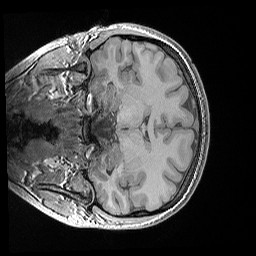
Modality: T1w
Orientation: coronal
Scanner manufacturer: siemens
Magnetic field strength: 3 T
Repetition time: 0.02 s
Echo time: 0.00492 s